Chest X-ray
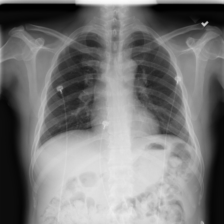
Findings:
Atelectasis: negative
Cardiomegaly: negative
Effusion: negative
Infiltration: negative
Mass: negative
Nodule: negative
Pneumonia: negative
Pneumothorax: negative
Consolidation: negative
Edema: negative
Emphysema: negative
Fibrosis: negative
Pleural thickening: negative
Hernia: negative